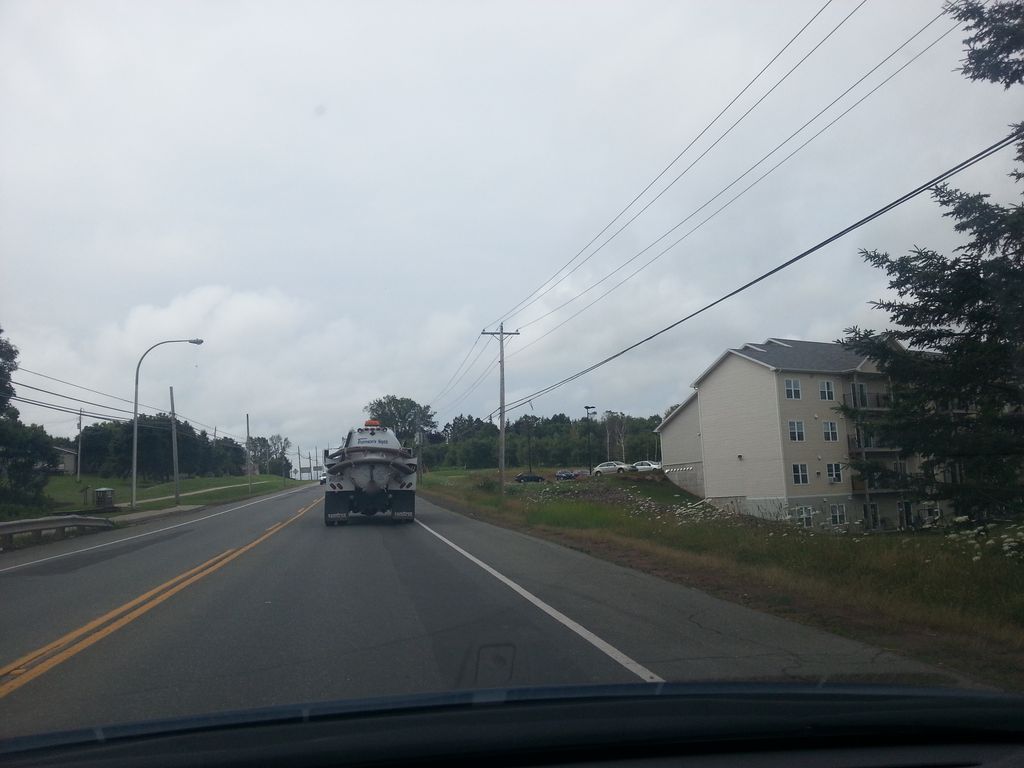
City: charlottetown